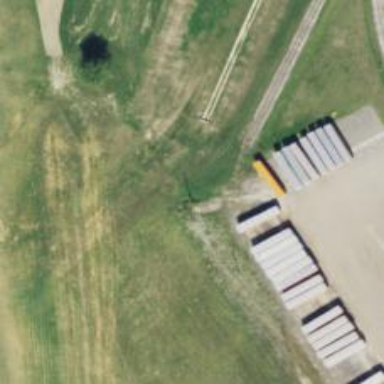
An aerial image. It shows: Rail spur service.